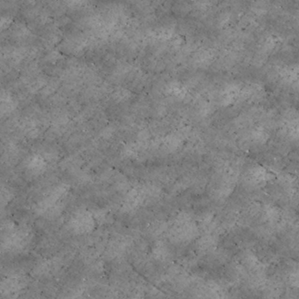
Label: non_frost